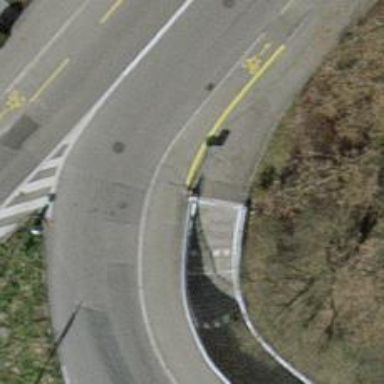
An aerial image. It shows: Flagstone steps on the road.